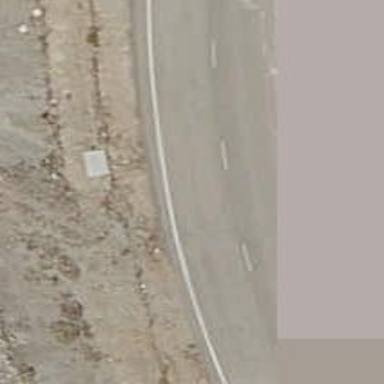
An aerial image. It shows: Block barrier.